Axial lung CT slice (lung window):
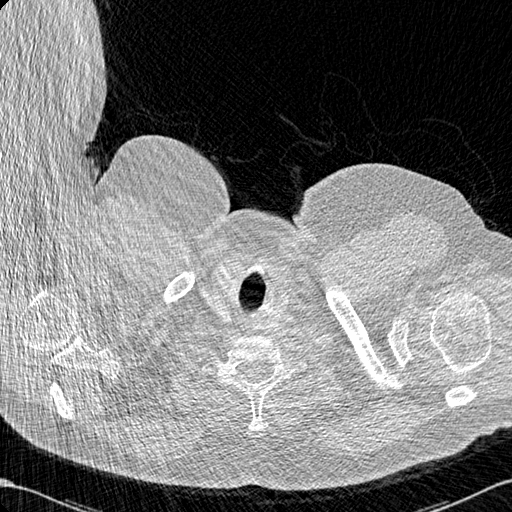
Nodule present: no